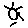
Label: sun